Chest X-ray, AP view. Patient: 37 years old, sex M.
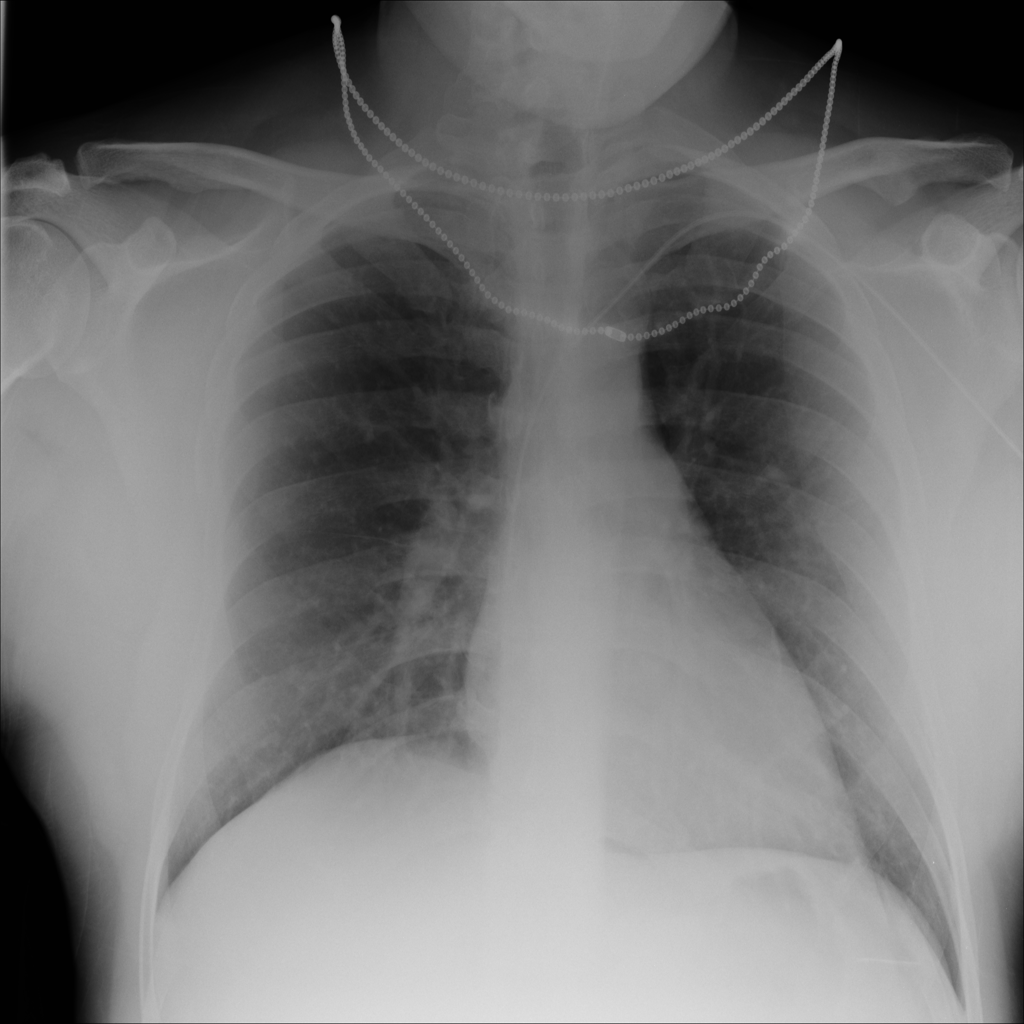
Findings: No Finding